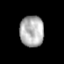
Tissue: prostate
Cell type: T cells
Senescence score: 0.3597
Nuclear area (px): 729
Mean DAPI intensity: 177.229